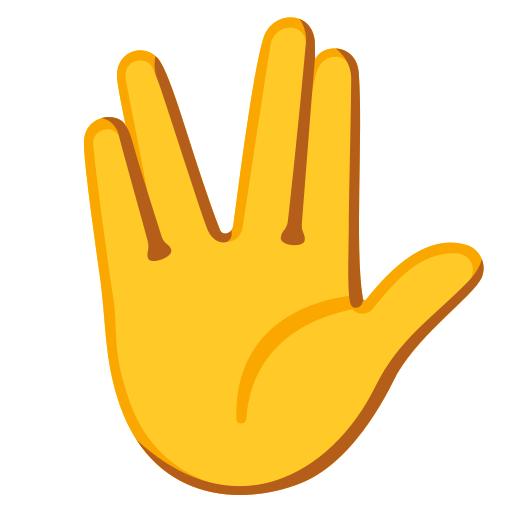
Emoji: 🖖